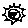
Label: sun